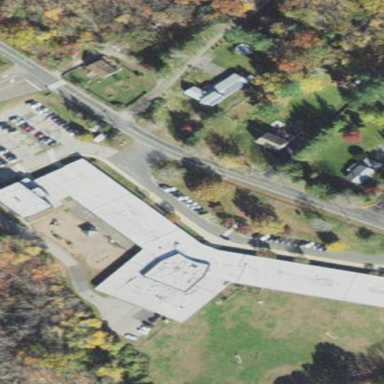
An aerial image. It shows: School building.